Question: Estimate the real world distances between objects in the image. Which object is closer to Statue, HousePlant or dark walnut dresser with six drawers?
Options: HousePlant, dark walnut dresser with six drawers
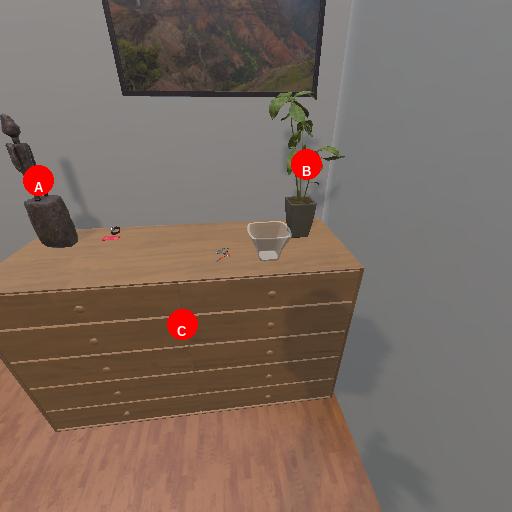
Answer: HousePlant